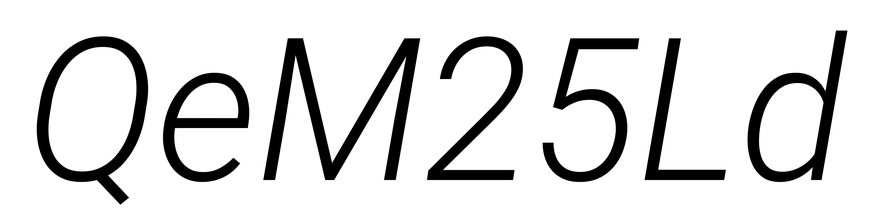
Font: Roboto-Italic_Light_Italic